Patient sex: M
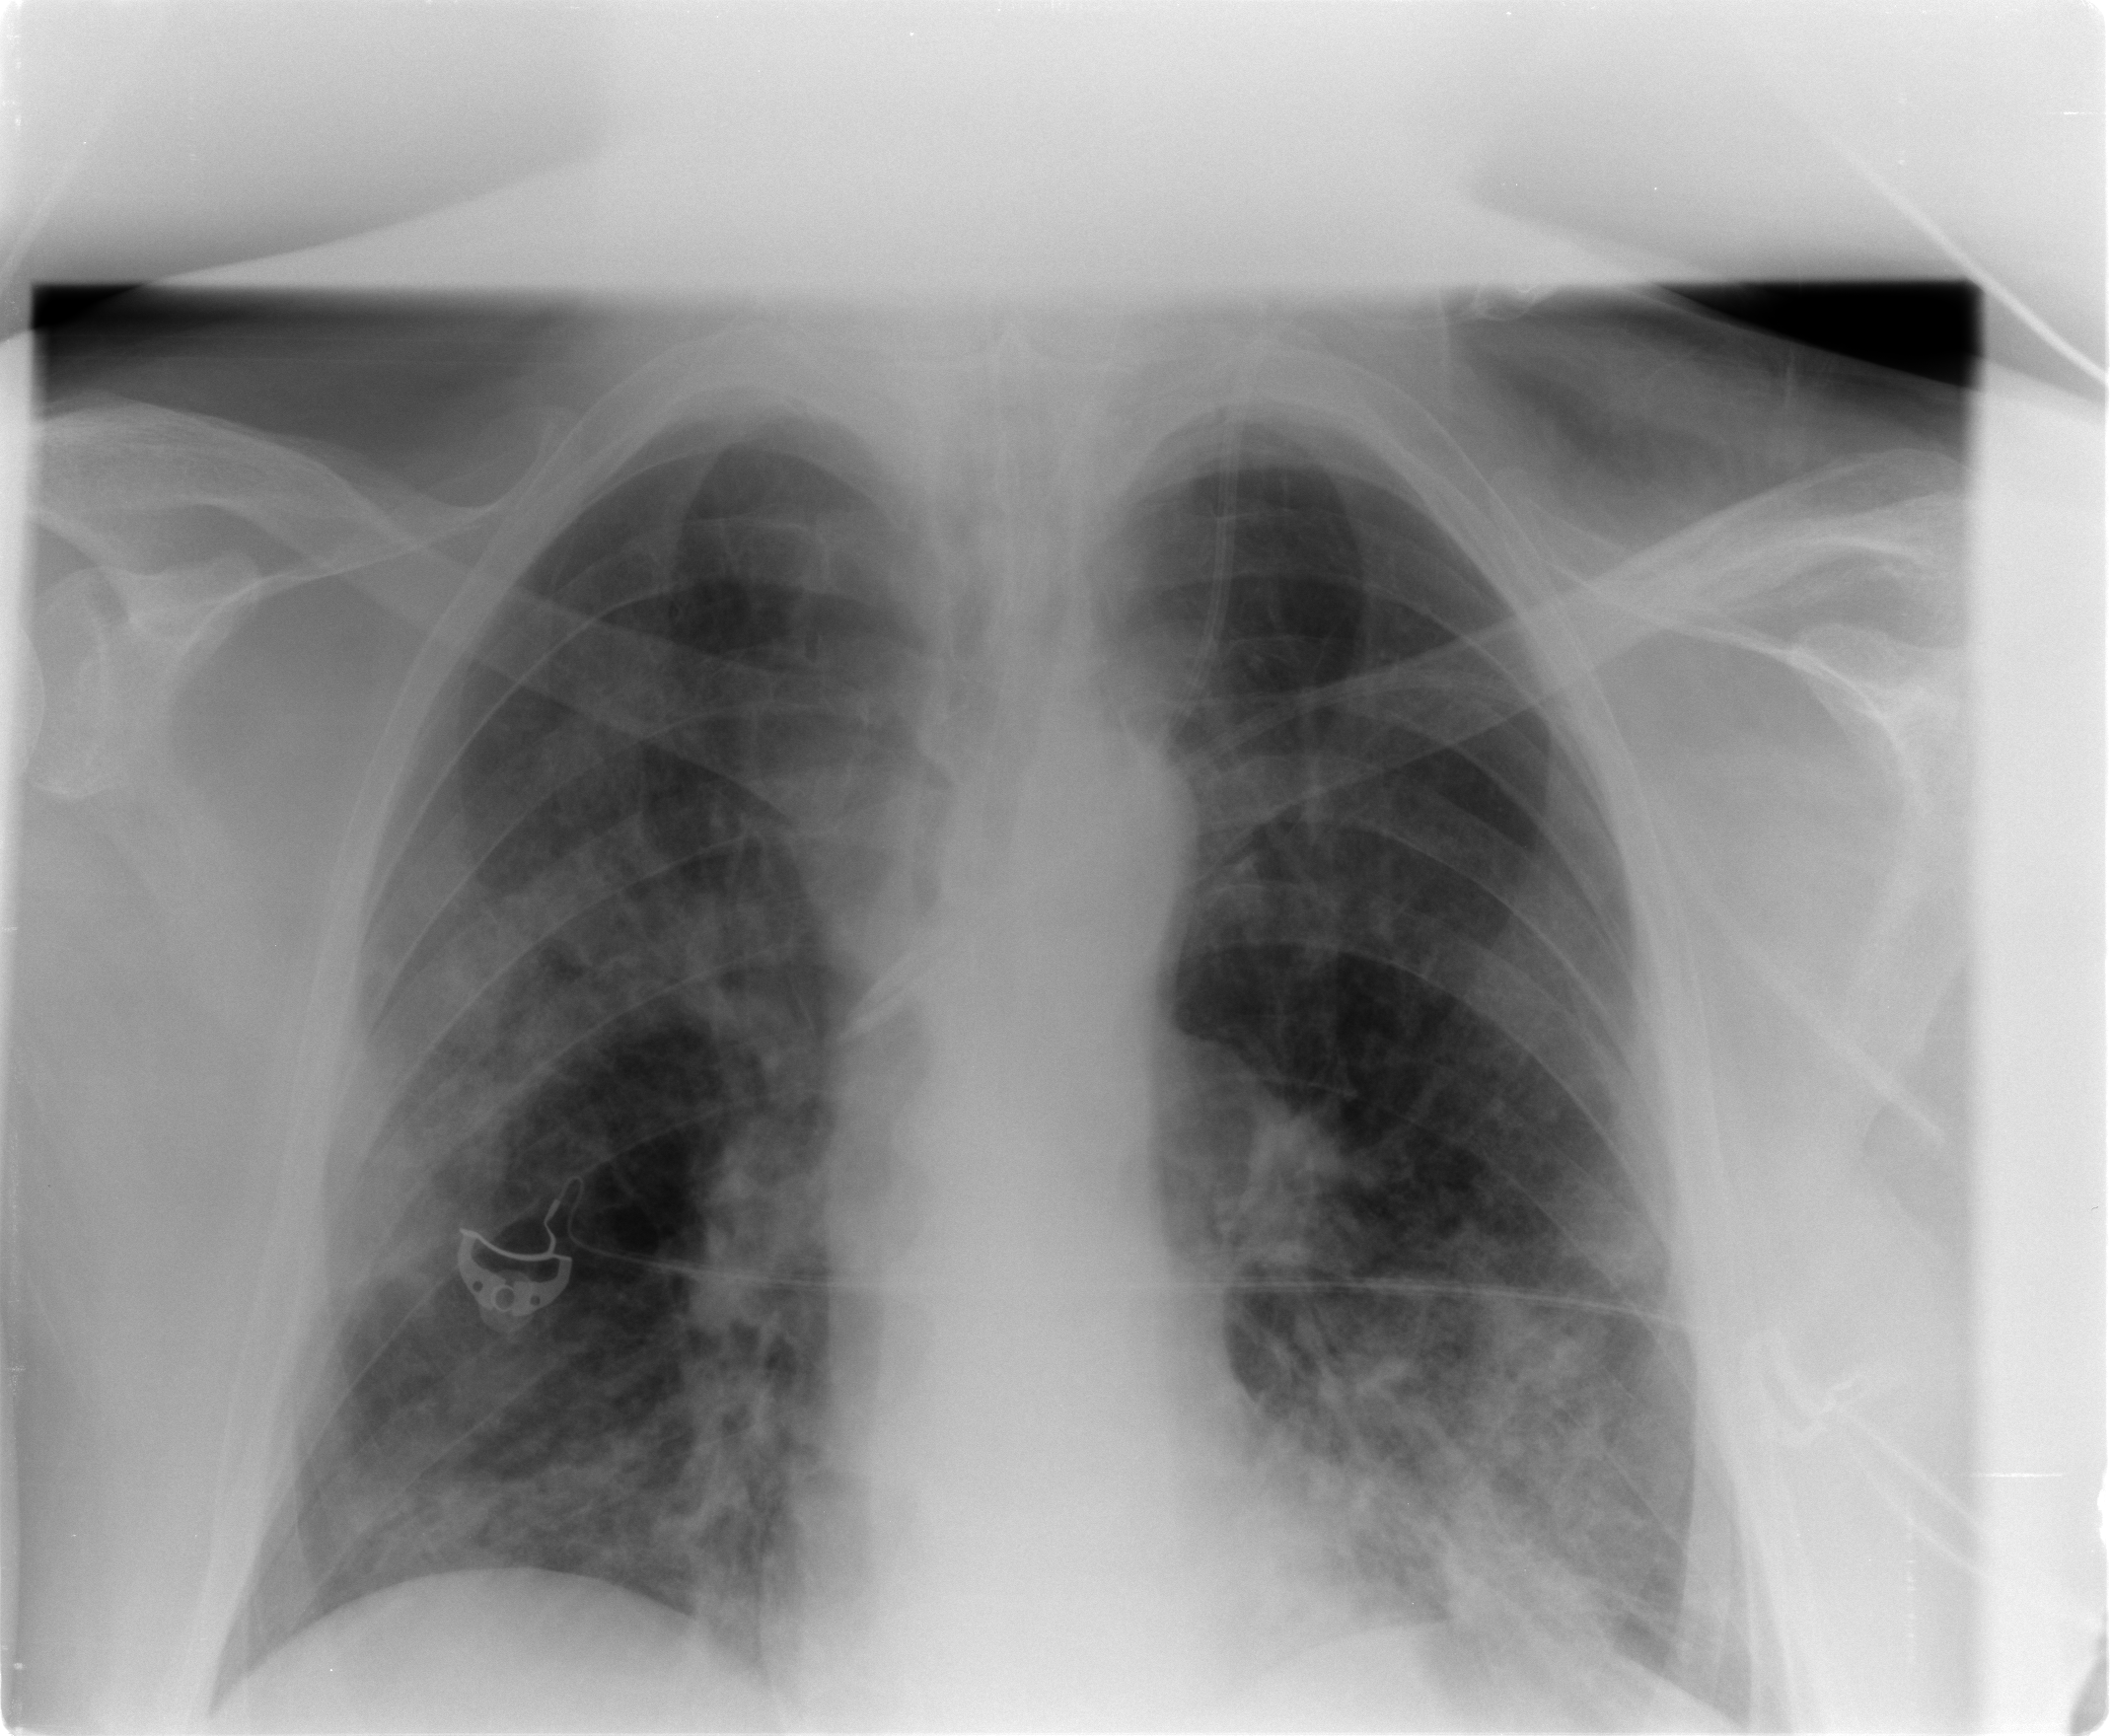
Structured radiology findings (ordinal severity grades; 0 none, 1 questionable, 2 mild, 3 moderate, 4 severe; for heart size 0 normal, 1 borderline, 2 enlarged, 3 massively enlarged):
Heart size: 0
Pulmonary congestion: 0
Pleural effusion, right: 0
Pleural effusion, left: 0
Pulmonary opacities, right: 2
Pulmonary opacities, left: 2
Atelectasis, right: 2
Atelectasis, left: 2